Question: When generating a blank iOS phonegap project I get 25 errors that say "Cross-device link".
I am guessing anyone generating a blank project will see the same thing...
Here is a screenshot for your viewing pleasure:

I have done quite a bit of searching on this but haven't come up with any solutions or clues.
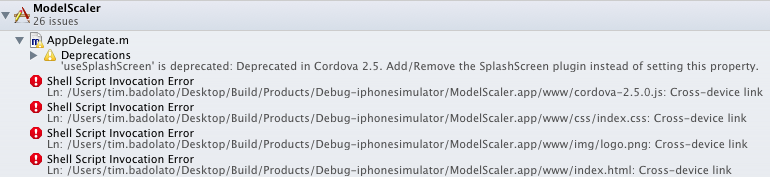
Answer: I was originally creating the project to a network drive which was never an issue with past versions of phonegap but I went ahead and tried creating it locally which stopped all of the Cross-device link errors.
So I guess this is sort of a fix but it still seems like there must be a bug or something with 2.5
> Update:Shazron Abdullah from the Phonegap mailing list confirmed this and suggested that I submit a bug report.Mailing list thread: <URL>